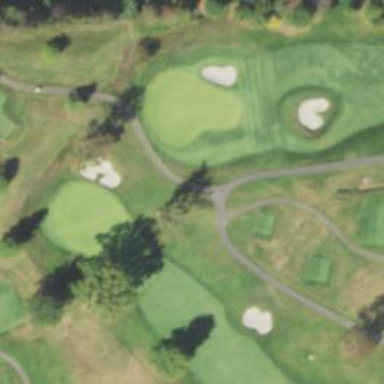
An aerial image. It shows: Service road used as golf cart path.